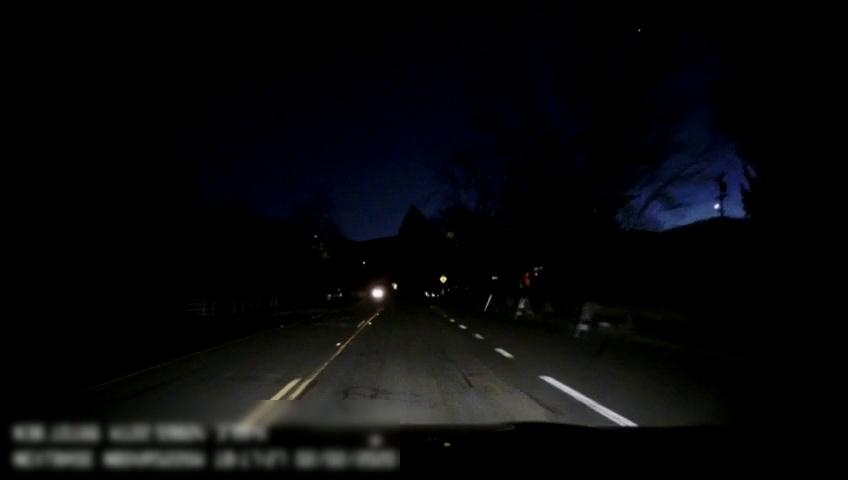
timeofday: Night
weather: Other
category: Drivable Space
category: Lanes | Alternate Lane
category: Lanes | Opposite Lane
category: Lanes | Alternate Lane